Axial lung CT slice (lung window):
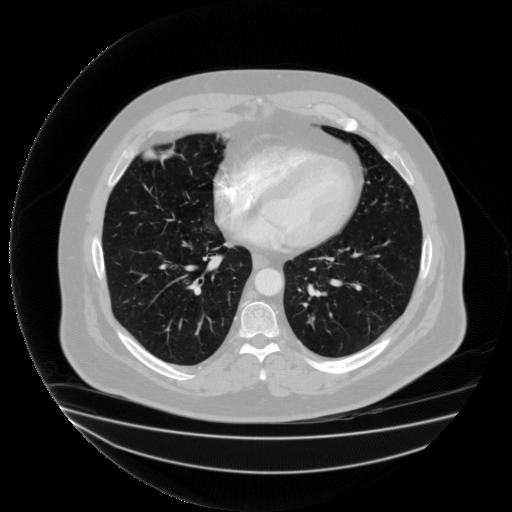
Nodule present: no